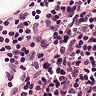
Metastatic tissue present: no